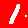
Digit: 1